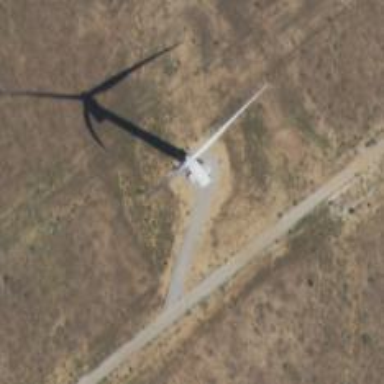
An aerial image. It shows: Wind generator using horizontal axis wind turbines.